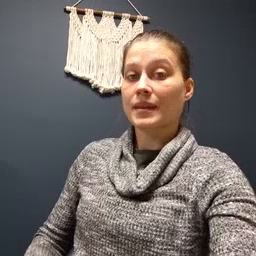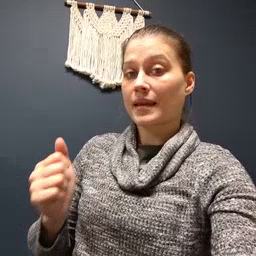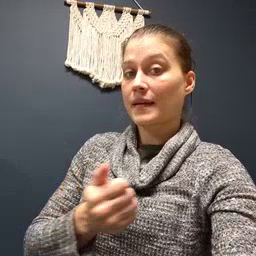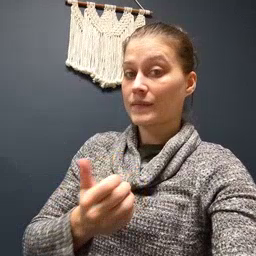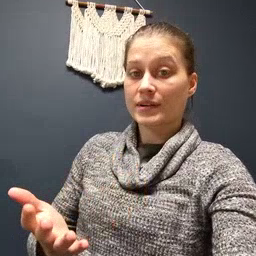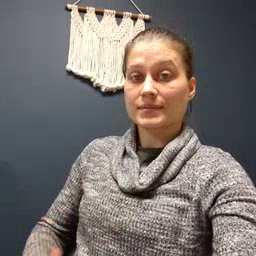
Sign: every